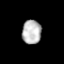
Tissue: skin
Cell type: Epithelial cells
Senescence score: 0.2759
Nuclear area (px): 460
Mean DAPI intensity: 182.522